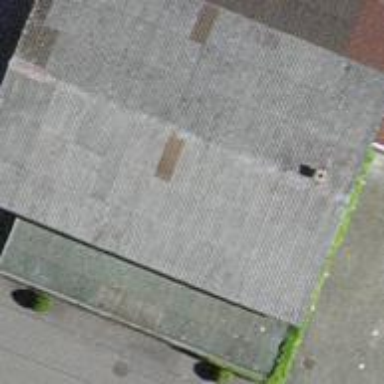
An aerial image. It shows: Garage.